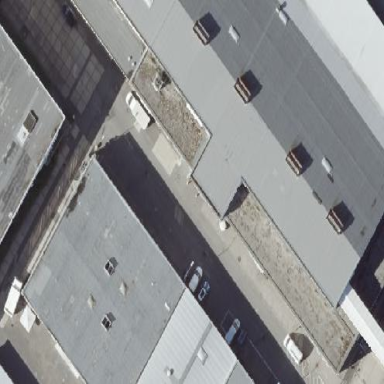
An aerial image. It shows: Industrial building.